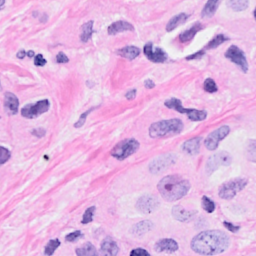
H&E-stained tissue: Breast